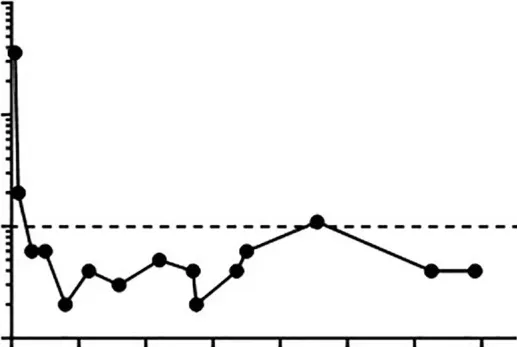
Urinary free cortisol (UFC) concentrations expressed as the number of times the upper limit of normal (ULN), following long-term cabergoline treatment.
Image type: chart (chart)